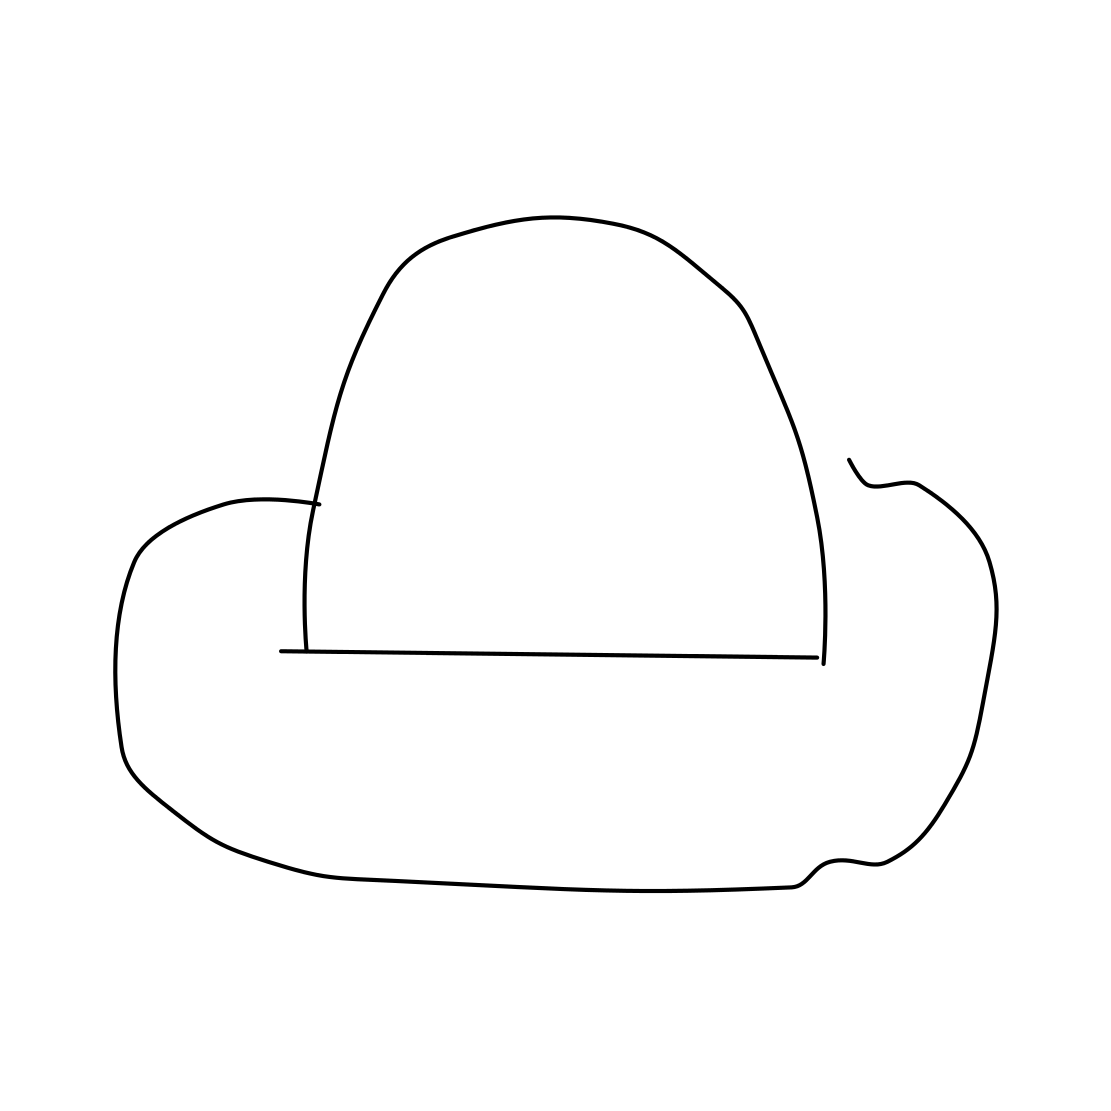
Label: hat